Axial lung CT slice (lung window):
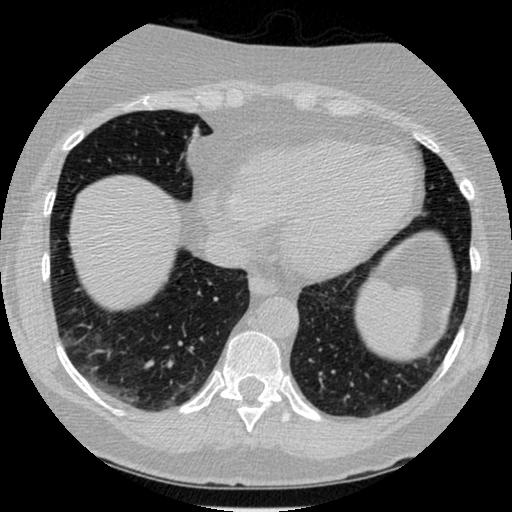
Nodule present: no